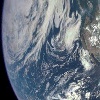
Label: cloud